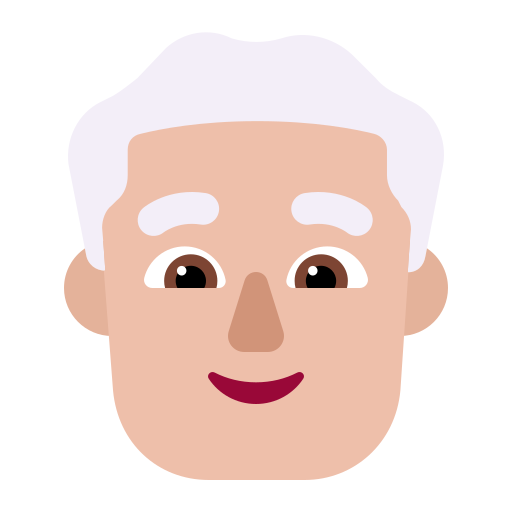
man white hair flat  light